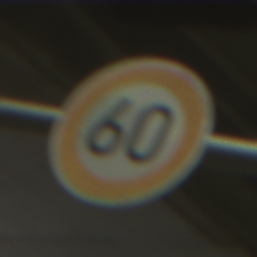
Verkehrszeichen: Geschwindigkeit60
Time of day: NotSpecified
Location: Indoor (Special)
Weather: NotSpecified
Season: NotSpecified
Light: Artificial